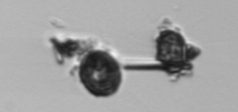
Label: Thalassiosira_TAG_external_detritus